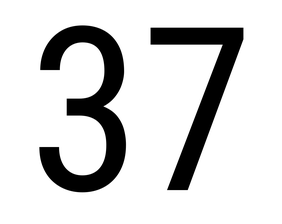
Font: Roboto_Condensed_Regular